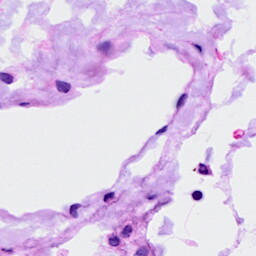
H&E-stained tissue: Ovarian